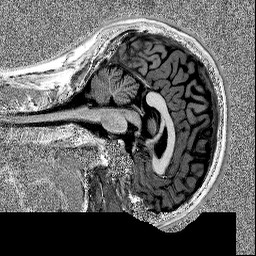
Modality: MP2RAGE
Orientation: sagittal
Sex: male